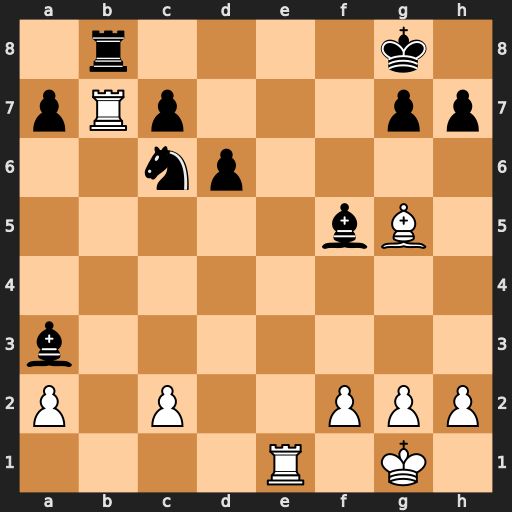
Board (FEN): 1r4k1/pRp3pp/2np4/5bB1/8/b7/P1P2PPP/4R1K1
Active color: w
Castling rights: -
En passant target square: -
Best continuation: Rxb8+ Nxb8 Re8+ Kf7 Rxb8